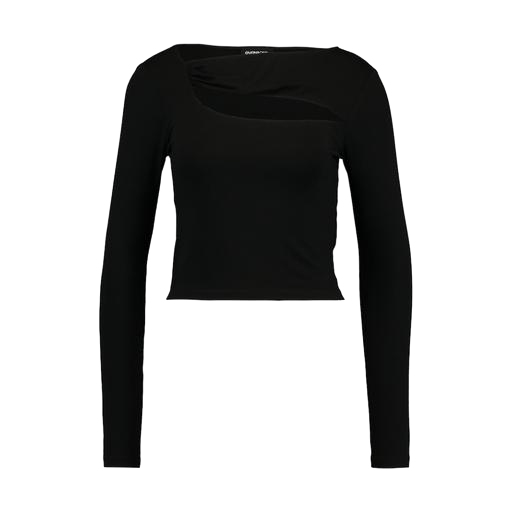
black long-sleeve crop top, black long sleeved crop top, cutout long-sleeve tee, white background